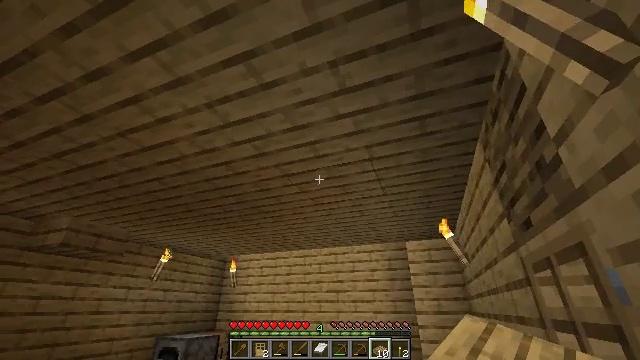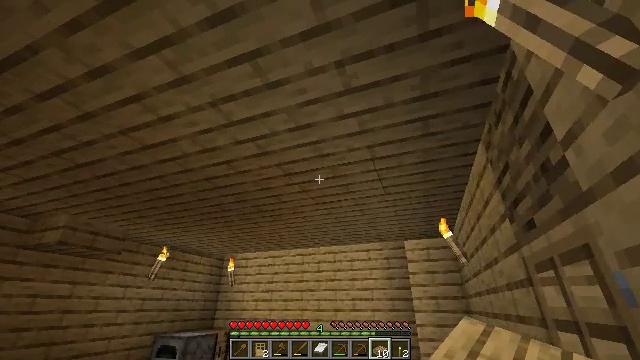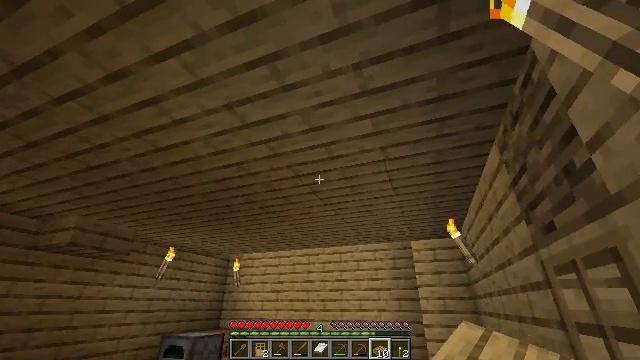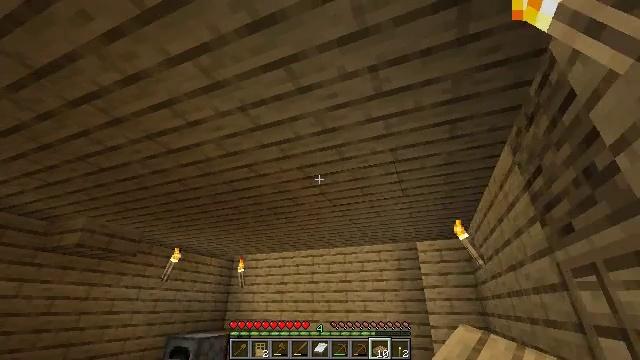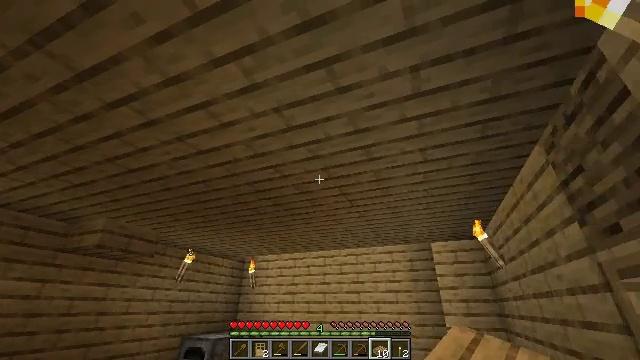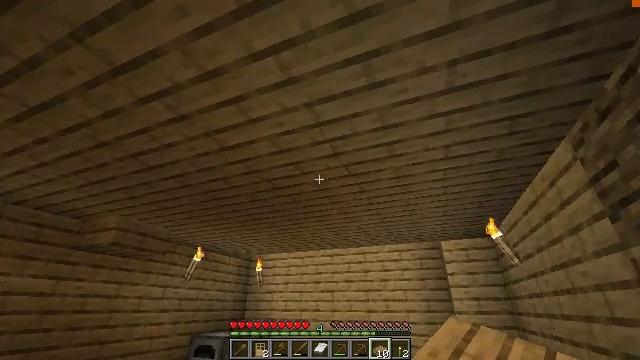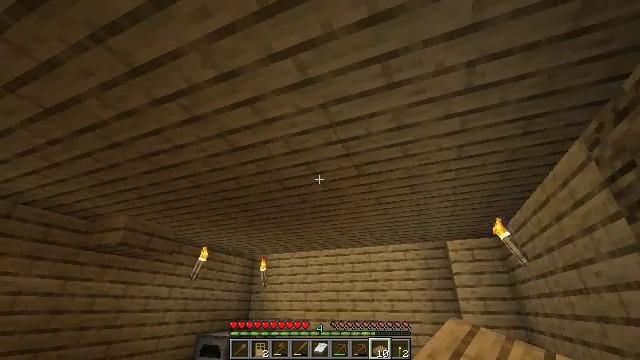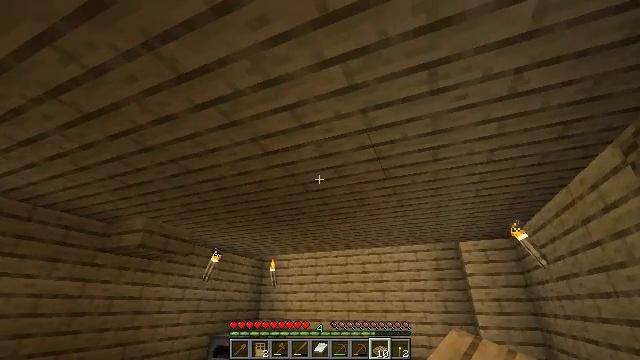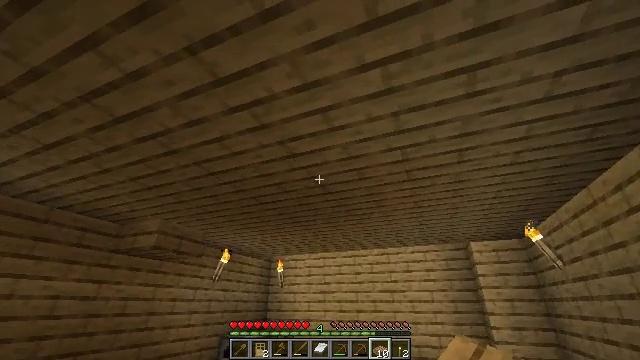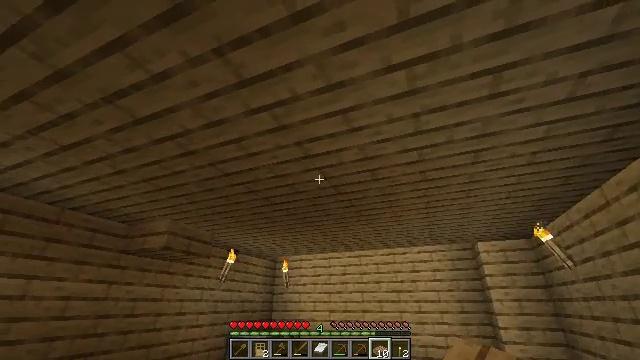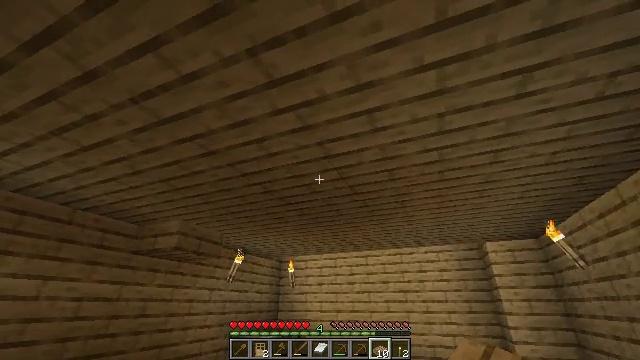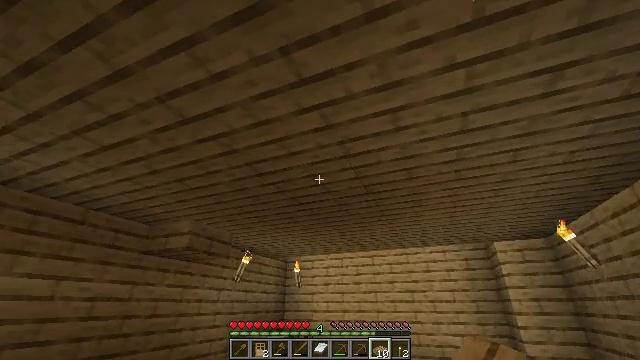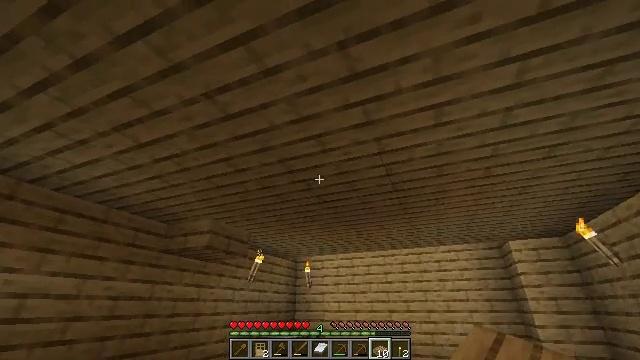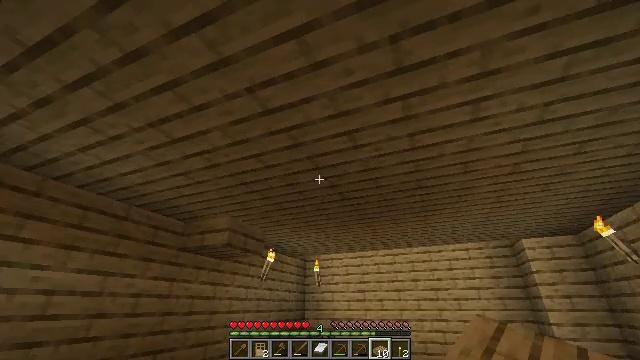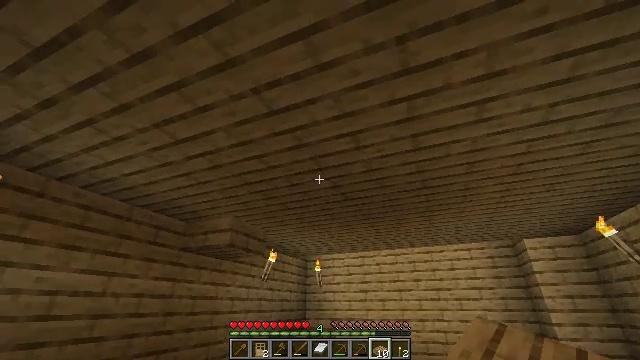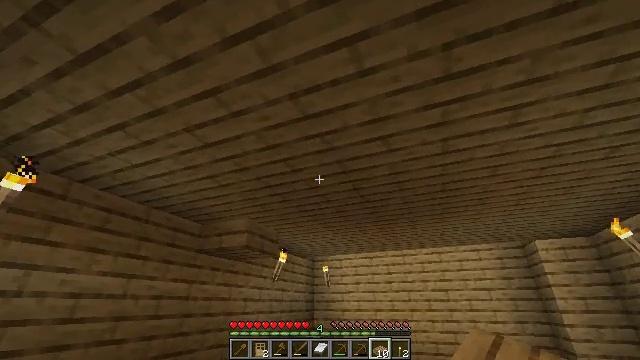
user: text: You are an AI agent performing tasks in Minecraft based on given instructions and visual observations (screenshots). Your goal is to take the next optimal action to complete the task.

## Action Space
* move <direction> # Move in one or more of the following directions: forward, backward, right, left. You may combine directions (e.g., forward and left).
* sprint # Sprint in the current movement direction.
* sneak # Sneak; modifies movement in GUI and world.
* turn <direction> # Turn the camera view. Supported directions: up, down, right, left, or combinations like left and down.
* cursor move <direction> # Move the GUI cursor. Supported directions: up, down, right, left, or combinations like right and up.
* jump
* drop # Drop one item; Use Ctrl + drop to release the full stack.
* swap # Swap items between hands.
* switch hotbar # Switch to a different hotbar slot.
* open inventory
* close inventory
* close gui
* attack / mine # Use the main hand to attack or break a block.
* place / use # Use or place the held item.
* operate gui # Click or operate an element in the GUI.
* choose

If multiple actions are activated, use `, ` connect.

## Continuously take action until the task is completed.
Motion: motion action
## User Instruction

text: Reclaim the oak slab from a structure.
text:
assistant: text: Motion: move left
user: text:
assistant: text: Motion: move left
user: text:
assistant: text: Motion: move left
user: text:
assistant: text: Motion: move left
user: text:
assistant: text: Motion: move left
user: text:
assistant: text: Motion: move left
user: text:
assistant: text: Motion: move left
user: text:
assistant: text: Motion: move left
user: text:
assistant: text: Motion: move left
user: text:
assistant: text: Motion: move left
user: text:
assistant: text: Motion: move left
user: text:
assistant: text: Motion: move left
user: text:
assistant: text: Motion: move left
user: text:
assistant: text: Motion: move left
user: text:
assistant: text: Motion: move left
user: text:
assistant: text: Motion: move left
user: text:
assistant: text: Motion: no_op
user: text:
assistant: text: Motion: no_op
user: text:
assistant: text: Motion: turn left
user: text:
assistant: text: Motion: turn right and up
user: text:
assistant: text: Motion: turn right and down
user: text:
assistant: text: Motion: turn right and down
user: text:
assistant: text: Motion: turn right and down
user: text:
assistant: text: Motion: no_op
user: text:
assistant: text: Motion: no_op
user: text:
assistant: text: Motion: turn right and down
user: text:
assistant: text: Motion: turn right
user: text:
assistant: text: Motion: no_op
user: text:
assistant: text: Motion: no_op
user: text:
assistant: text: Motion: no_op